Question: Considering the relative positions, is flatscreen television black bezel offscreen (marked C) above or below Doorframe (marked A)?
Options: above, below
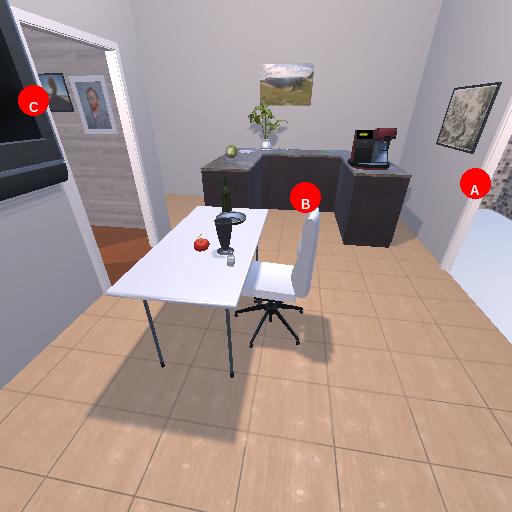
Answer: above